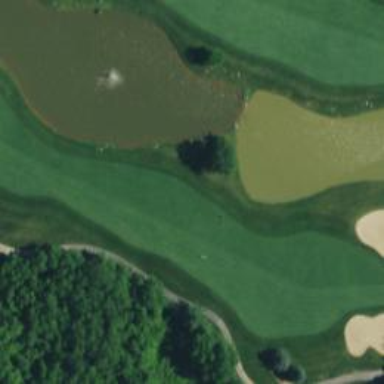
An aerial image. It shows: View of golf hole.